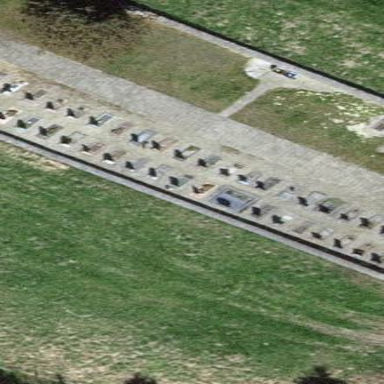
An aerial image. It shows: Cemetery.